Question: I used 'MySql Workbench' to generate the ERR diagram of an existing DB. It generated fine and I see the relations in colorful arrows if I click on a particular table. But those colors just go off if I click outside the table or try to export the diagram into a PDF.
Here is a screenshot where the green highlighted line shows up just when I click on the table. Is there a way to keep these colored lines while exporting the diagram into PDF?

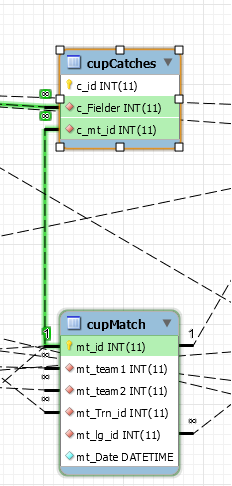
Answer: The colors only visualize certain properties while a relationship is highlighted. Since this is bound to the highlighting (i.e. hovering with the mouse over a relationship) it's not exported or printed. However, IIRC there's a feature request already asked exactly for this wish too. So one day it might be implemented. For now you cannot have the colors in the printouts.